Question: I am using jQuery mobile and I am trying to center some image icons within a list. The problem I am having is that the images are not vertically centered within a list item.
Can someone kindly point me in the right direction since I am not a CSS expert by far. I know I can get them using tables but I do not want to do that. Thanks.
Oh and I am using EJS in the code below. Please see the screenshot:

Here is my code:
'''
<li data-icon="false">
<a href="#">
<img src="images/img_trans.gif" class='largePlatform platform_<%= releases[i].platform_abbr %>_large' width='30' height='30' style="position:absolute; top:25%; left:10px"/>
<h2 style="position:absolute; top:25%; left:50px"><%= releases[i].platform_abbr %></h2>
<div data-role="controlgroup" data-type="horizontal" style="float:right" >
<% if (purchaseText != "") { %>
<img src="images/game_detail/<%= releases[i].purchase_button_icon %>-purchase.png" width="35" height="35" onclick="window.open('<%= releases[i].purchase_button_url %>');" alt="<%= purchaseText %>" style="position:relative; top:10px;"/>
<% } %>
<div data-role="button" data-icon="reminder" data-theme="<%= buttonTheme %>" onclick="<%= buttonAction %>(<%= releases[i].id %>)">
<%= buttonText %>
</div>
</div>
</a>
</li>
'''
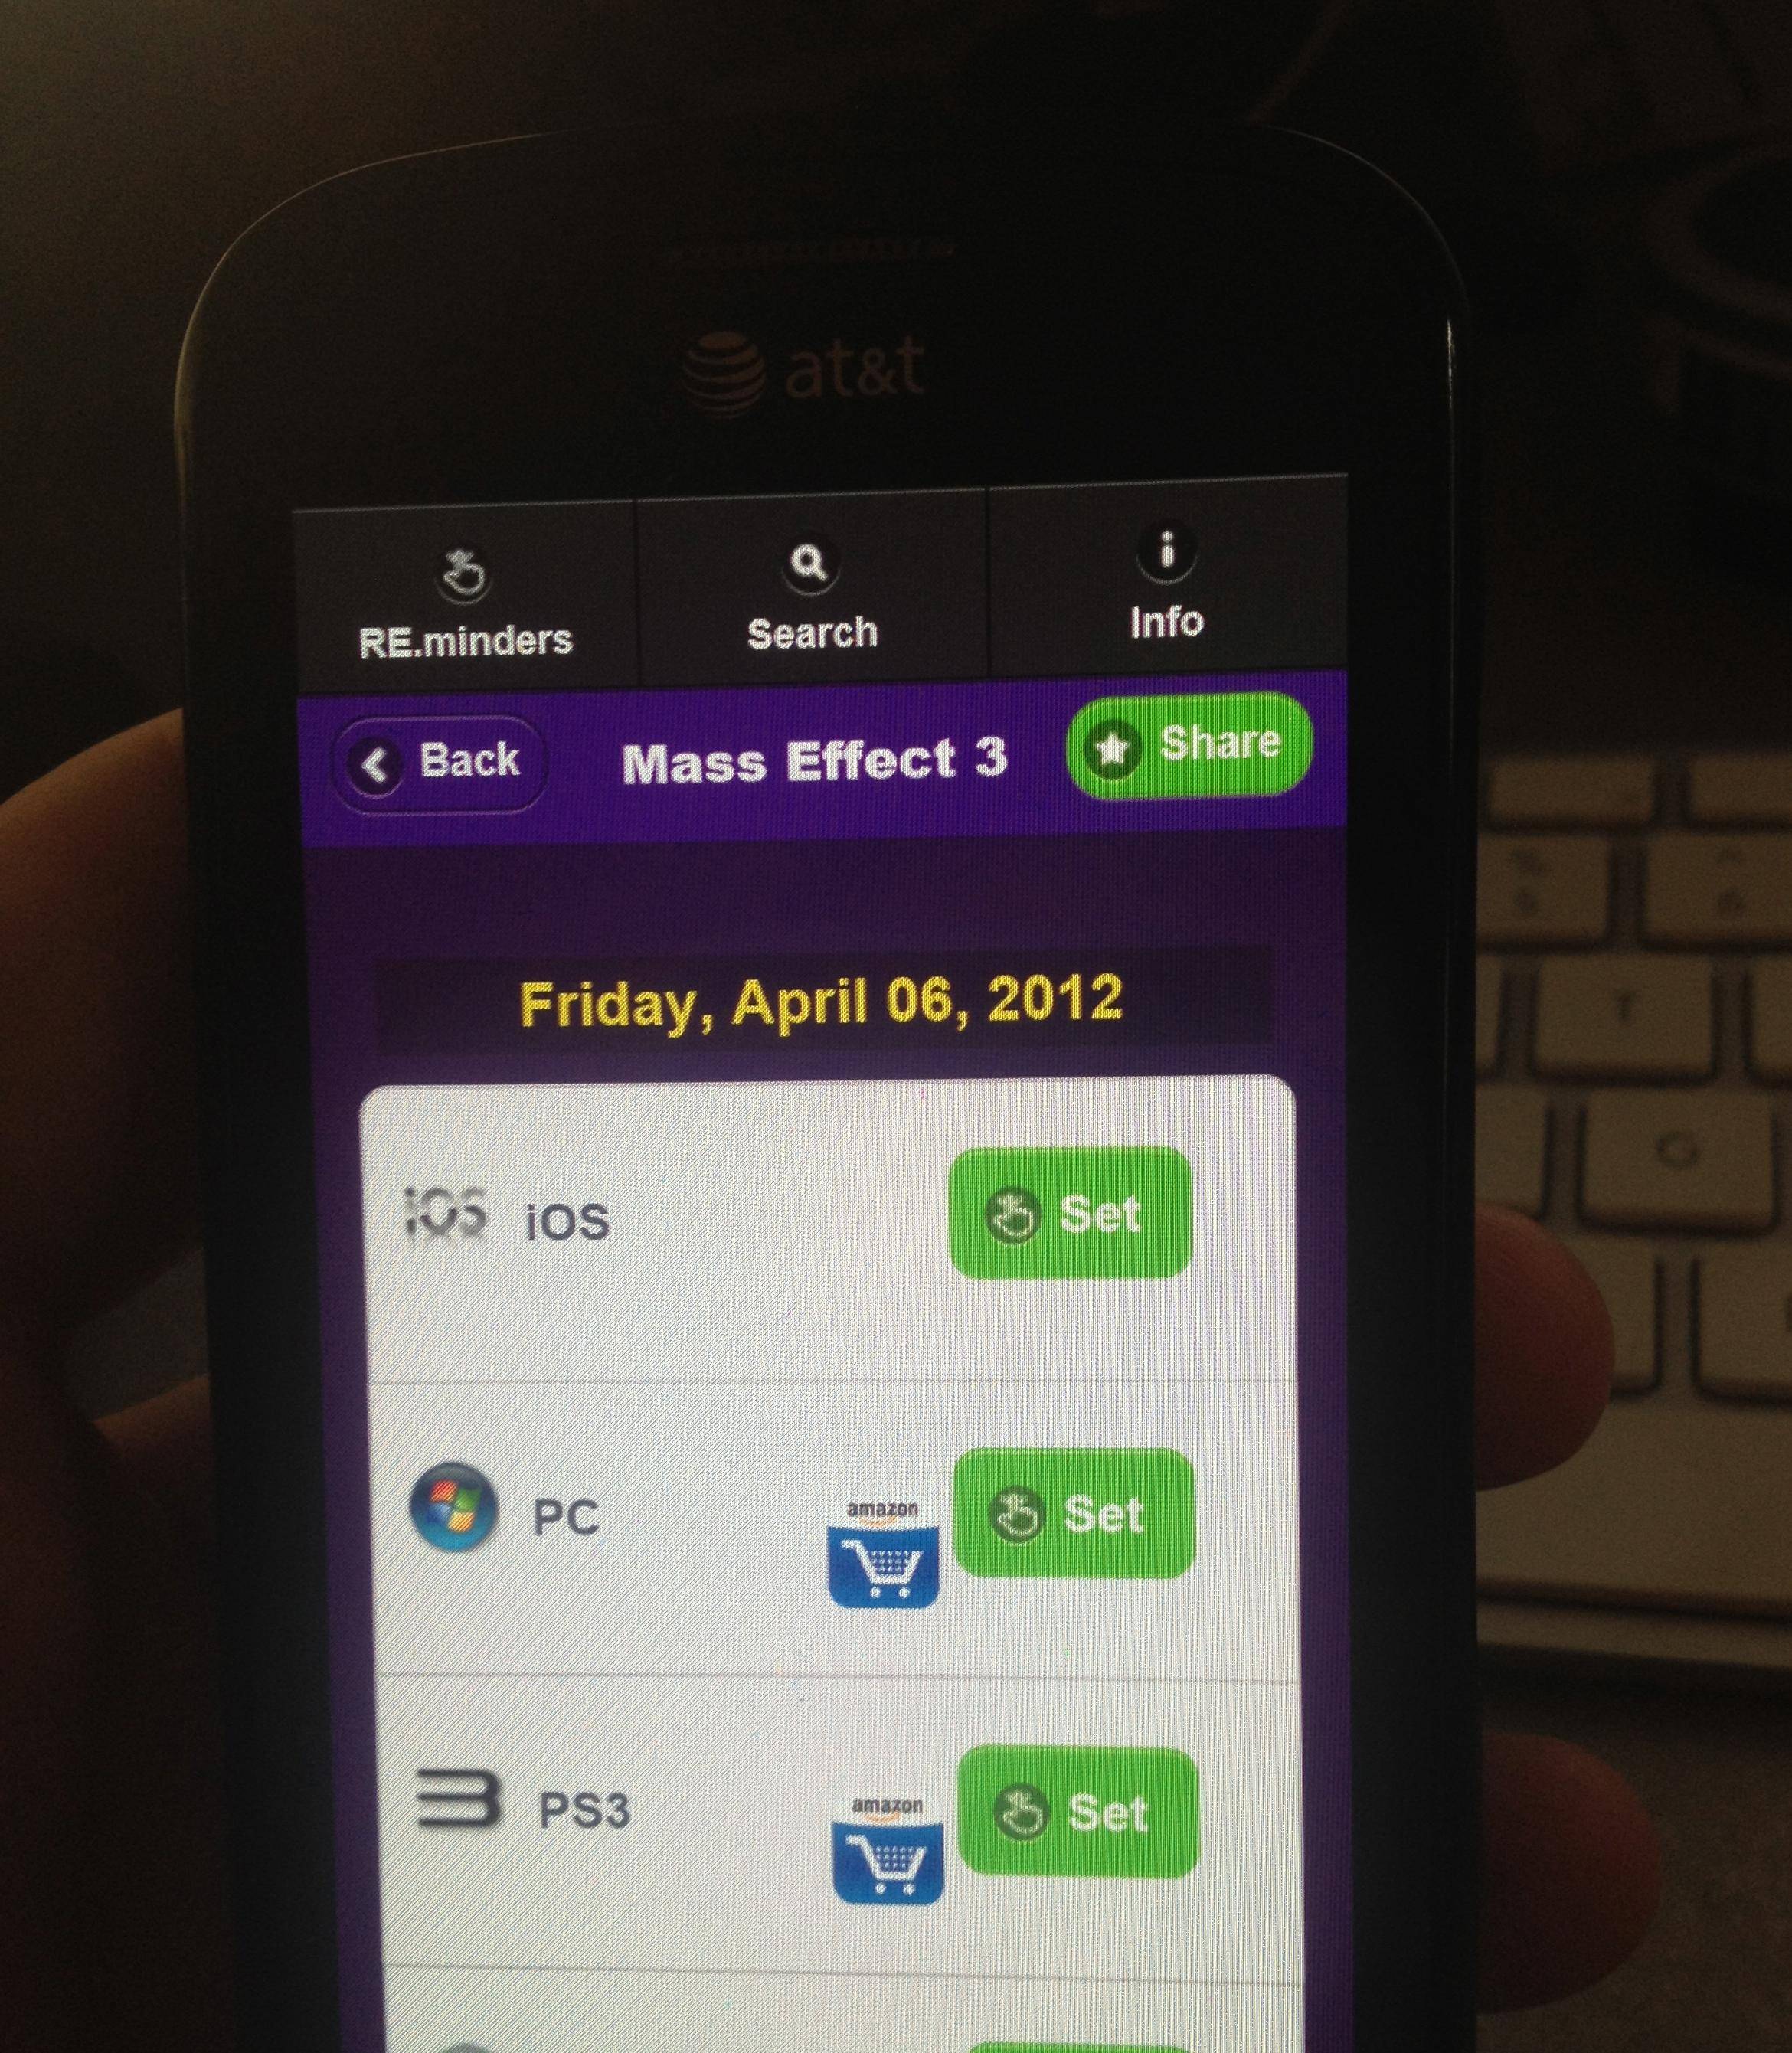
Answer: :
<URL>
'''
<li>
<img src="http://dummyimage.com/20x20/000/000000.png" />
</li>
'''
'''
li {
border: 1px dotted black; /* Just to illustrate height */
height: 100px;
line-height: 100px;
vertical-align: middle;
}
'''
Found this article: <URL>